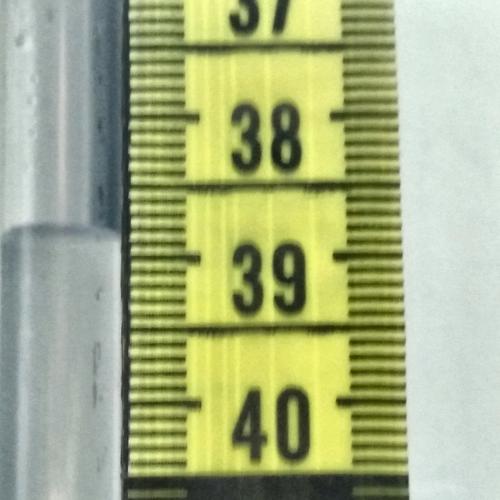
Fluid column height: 38.8 cm